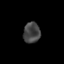
Tissue: lung
Cell type: T cells
Senescence score: 0.2271
Nuclear area (px): 339
Mean DAPI intensity: 69.118